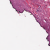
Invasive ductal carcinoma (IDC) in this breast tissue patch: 0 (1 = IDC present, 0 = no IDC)